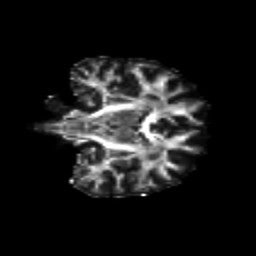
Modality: FA
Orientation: coronal
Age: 24
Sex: female
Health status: healthy
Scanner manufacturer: siemens
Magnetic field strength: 3 T
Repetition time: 8.6 s
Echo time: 0.095 s